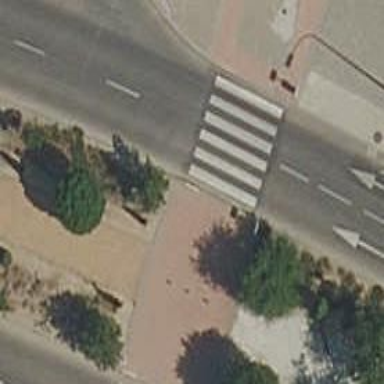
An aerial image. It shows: Zebra crossing on the road.